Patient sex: M
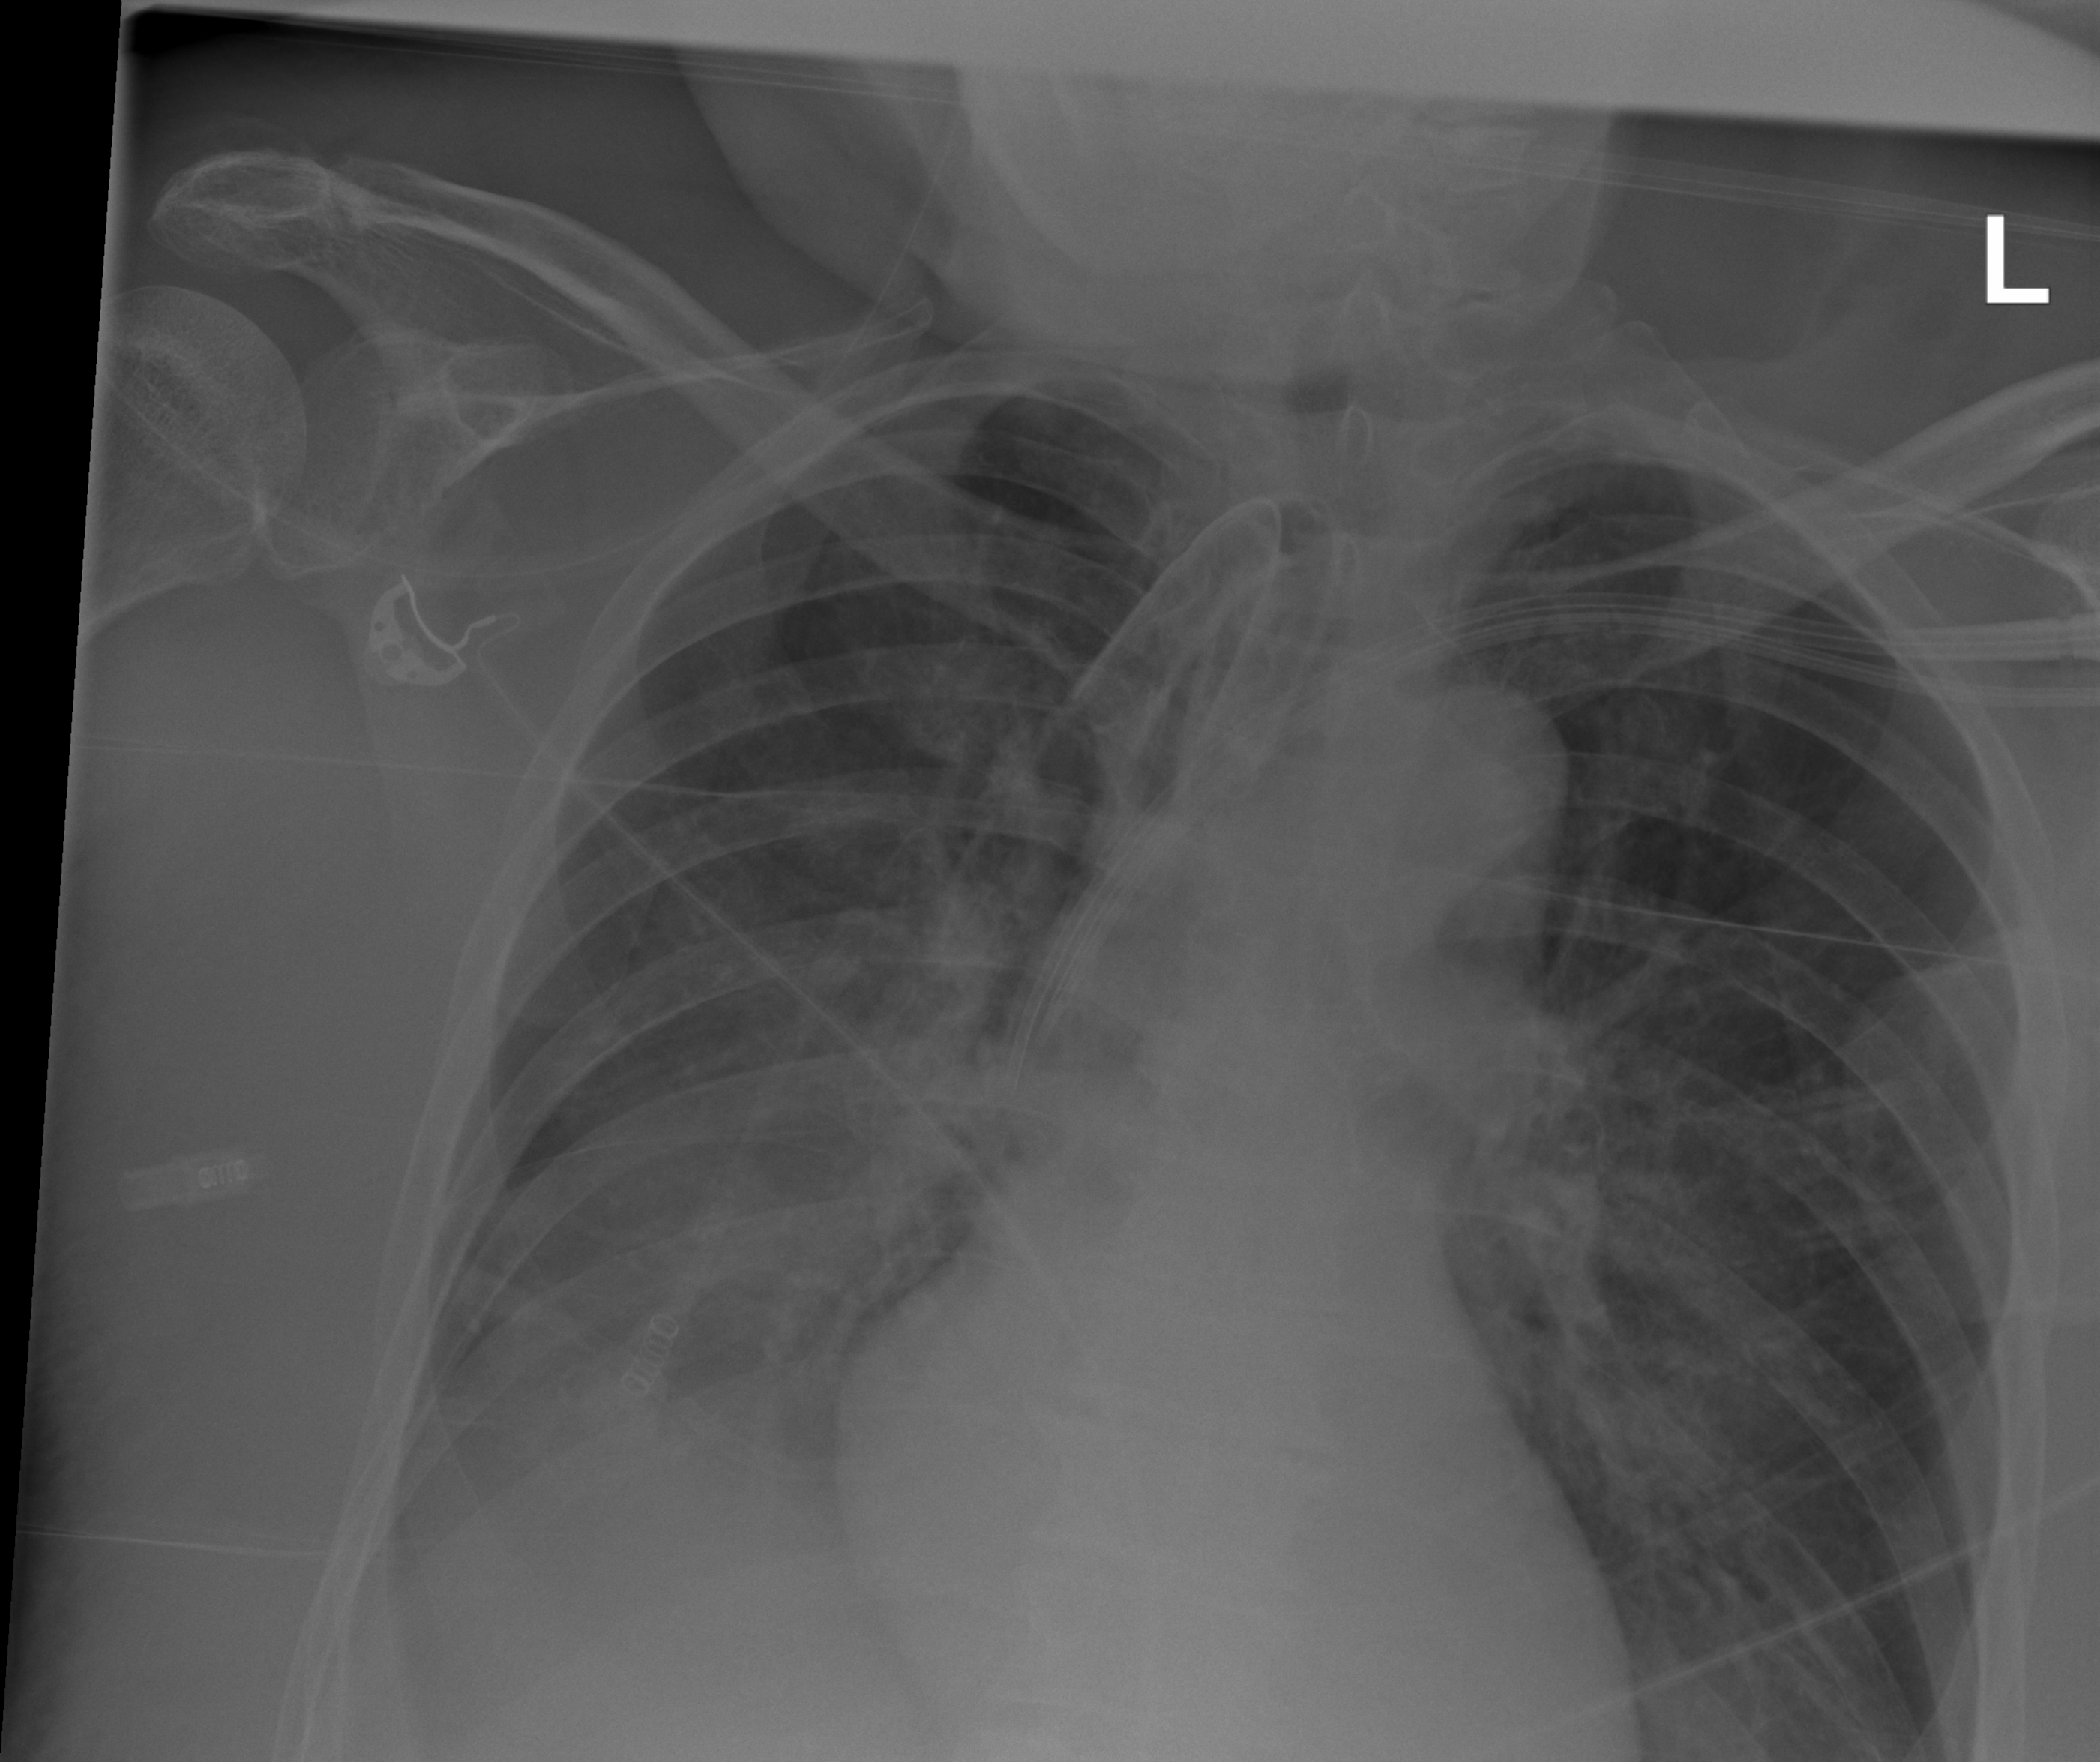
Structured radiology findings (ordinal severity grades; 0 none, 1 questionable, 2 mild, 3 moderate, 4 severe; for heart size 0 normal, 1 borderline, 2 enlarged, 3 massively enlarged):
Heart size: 0
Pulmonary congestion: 1
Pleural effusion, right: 3
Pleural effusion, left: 0
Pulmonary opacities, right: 2
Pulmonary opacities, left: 0
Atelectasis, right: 2
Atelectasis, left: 2